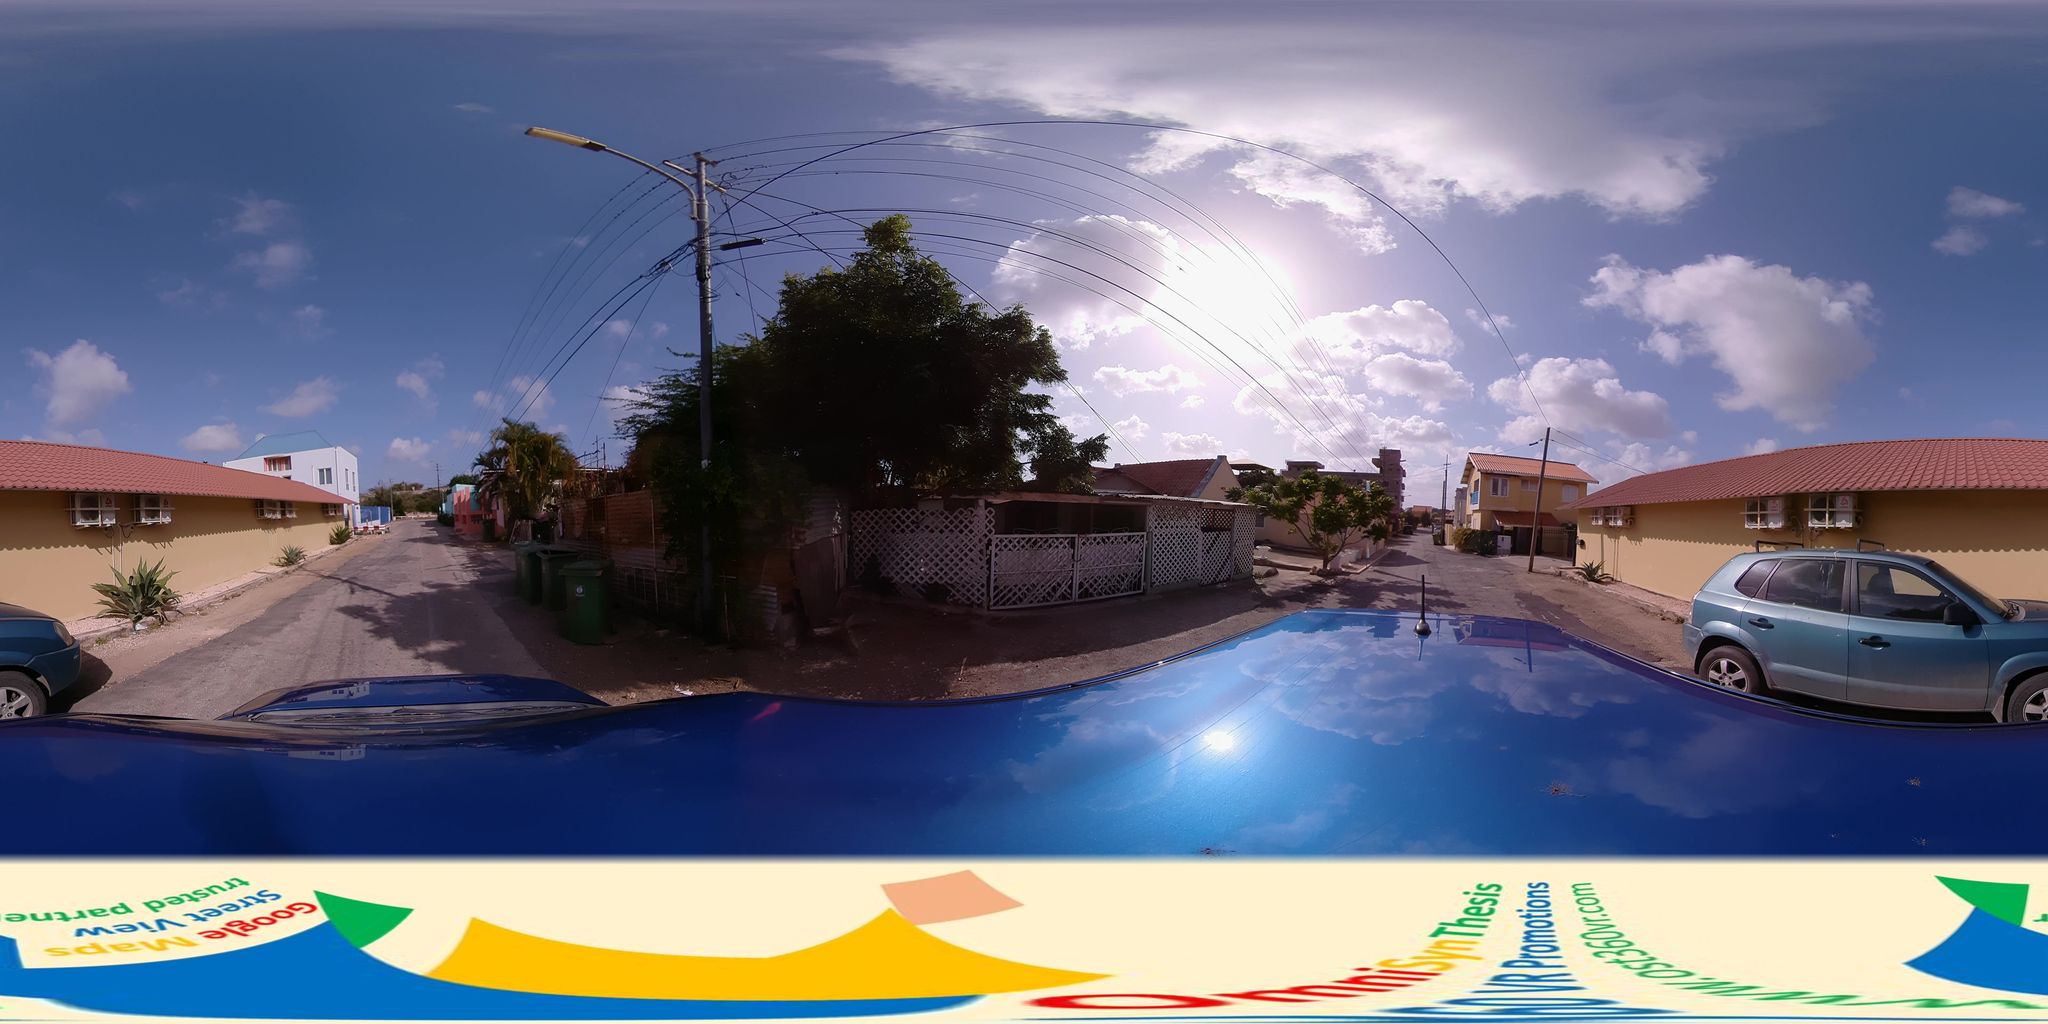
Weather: clear
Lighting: day
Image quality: good
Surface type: cycling surface
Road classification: residential
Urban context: suburban or peri-urban
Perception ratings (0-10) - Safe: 4.8, Lively: 5.12, Beautiful: 3.2, Boring: 1.98, Depressing: 6.14, Wealthy: 3.86